Aerial crown-view tile of a tropical tree (Barro Colorado Island, Panama), acquired 20250616:
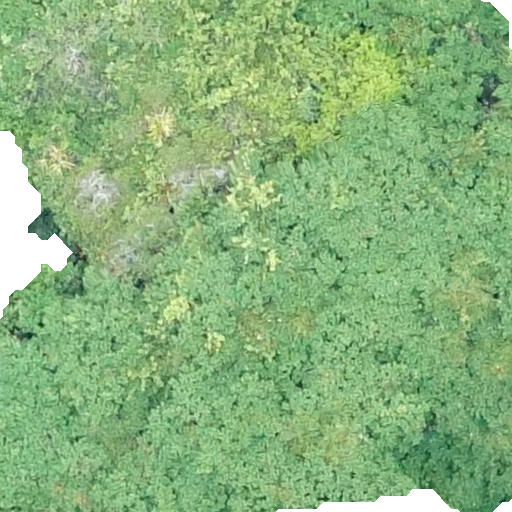
Species: Tachigali panamensis
GBIF accepted scientific name: Tachigali panamensis
Crown area: 510.442 m²